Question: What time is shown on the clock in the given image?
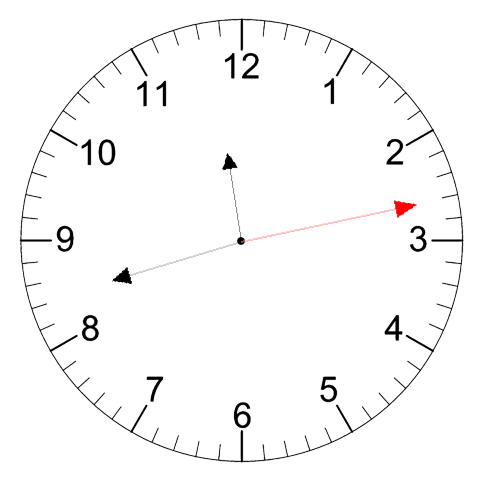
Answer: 11:42:13